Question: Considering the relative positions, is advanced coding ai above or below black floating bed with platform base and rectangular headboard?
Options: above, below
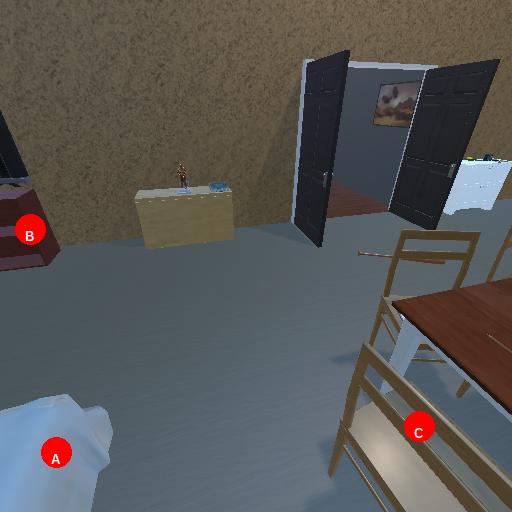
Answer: above